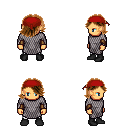
a pixel art fantasy rpg character, male body template, human, tanned skin, chain mail, white pants, brown swoop hairstyle, red bandana, leather bracers, black shoes, four views (front, back, left, right), 2x2 character sprite sheet, small pixel art, hard edges, no anti-aliasing